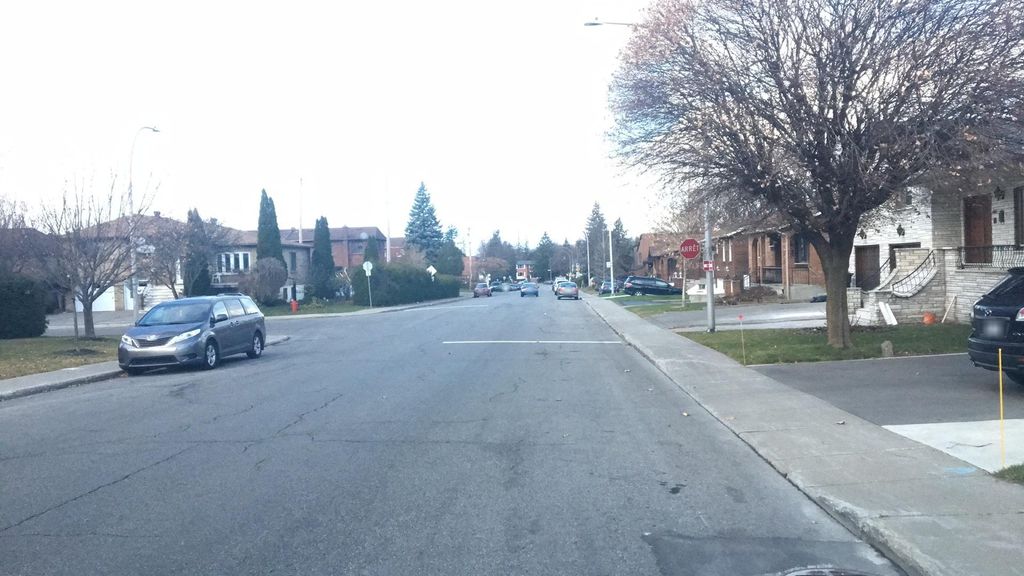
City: montreal